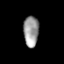
Tissue: prostate
Cell type: Myeloid cells
Senescence score: 0.9217
Nuclear area (px): 460
Mean DAPI intensity: 151.633